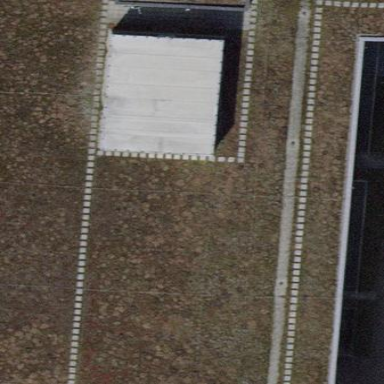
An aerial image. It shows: Retail building.